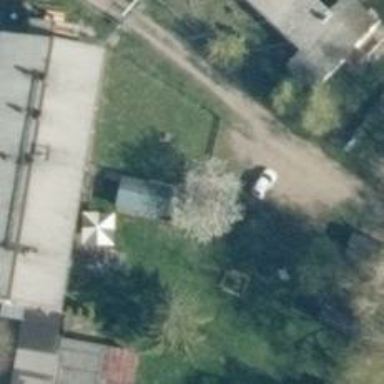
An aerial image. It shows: Campsite where tents and caravans are allowed.